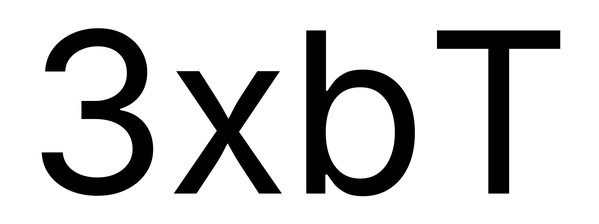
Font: Inter_Regular